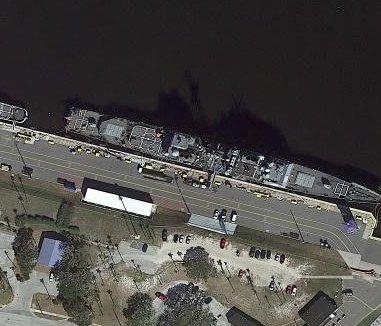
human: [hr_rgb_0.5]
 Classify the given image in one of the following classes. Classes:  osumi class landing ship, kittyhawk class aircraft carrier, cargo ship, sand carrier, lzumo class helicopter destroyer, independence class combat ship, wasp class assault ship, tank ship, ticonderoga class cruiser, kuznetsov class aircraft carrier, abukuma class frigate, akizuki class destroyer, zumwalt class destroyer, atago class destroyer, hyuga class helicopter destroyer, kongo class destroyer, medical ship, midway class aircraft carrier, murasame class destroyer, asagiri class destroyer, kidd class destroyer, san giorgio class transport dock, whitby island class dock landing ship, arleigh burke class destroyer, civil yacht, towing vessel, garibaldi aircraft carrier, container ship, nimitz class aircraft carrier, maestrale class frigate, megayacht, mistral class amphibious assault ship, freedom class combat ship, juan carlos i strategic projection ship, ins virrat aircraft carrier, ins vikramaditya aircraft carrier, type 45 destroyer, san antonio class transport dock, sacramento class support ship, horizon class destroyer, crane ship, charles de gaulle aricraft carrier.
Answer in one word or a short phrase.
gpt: Ticonderoga class cruiser